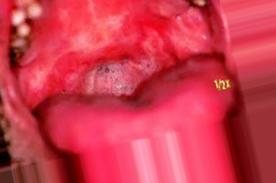
Condition: Mouth Ulcer